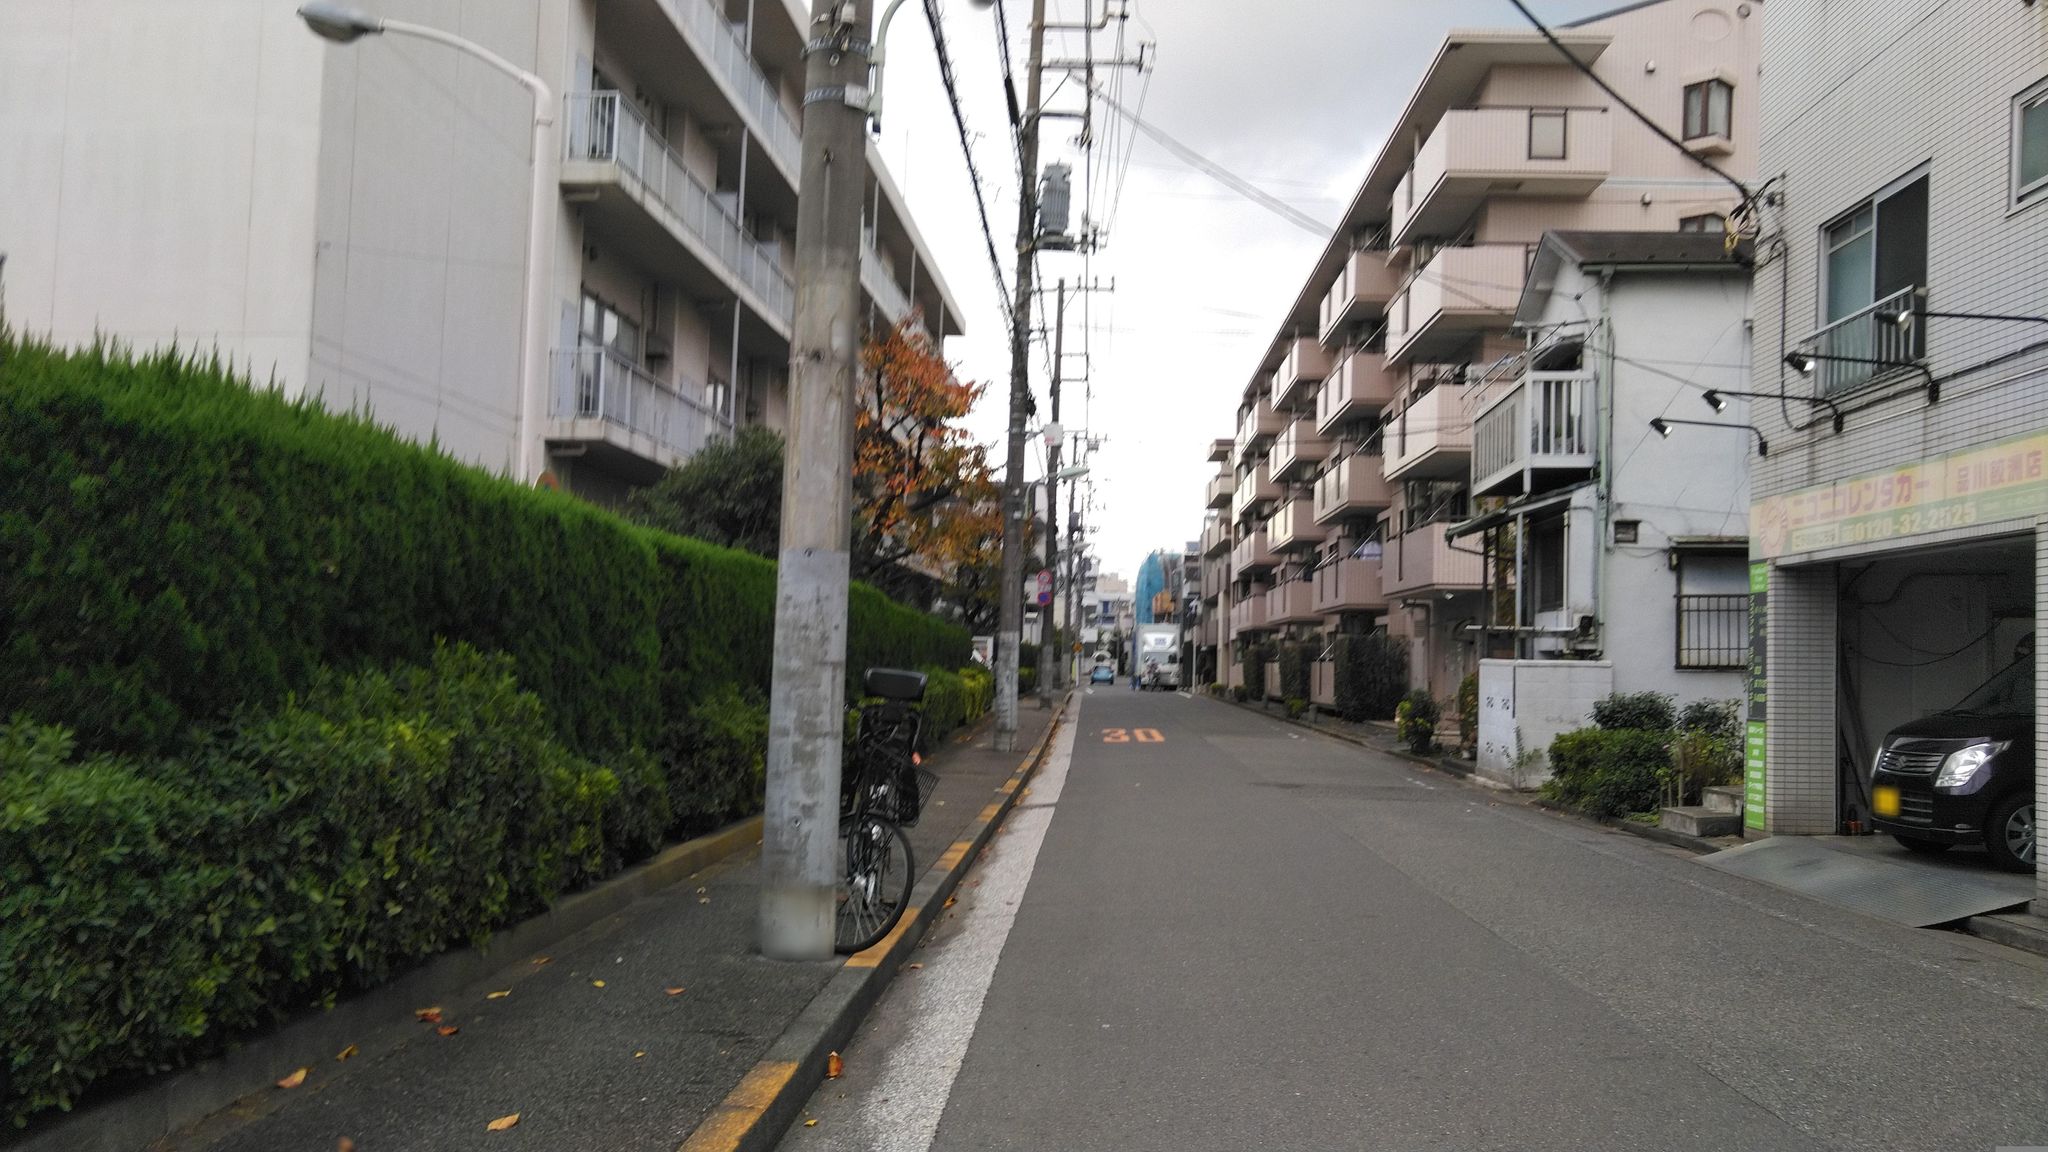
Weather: cloudy
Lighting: day
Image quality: good
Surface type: walking surface
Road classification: steps, unclassified
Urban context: urban centre
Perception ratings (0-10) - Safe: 3.2, Lively: 7.33, Beautiful: 5.6, Boring: 4.72, Depressing: 3.16, Wealthy: 3.6